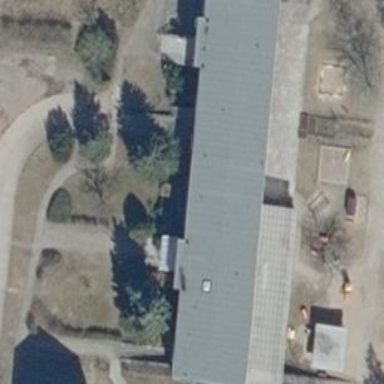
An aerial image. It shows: Kindergarten.